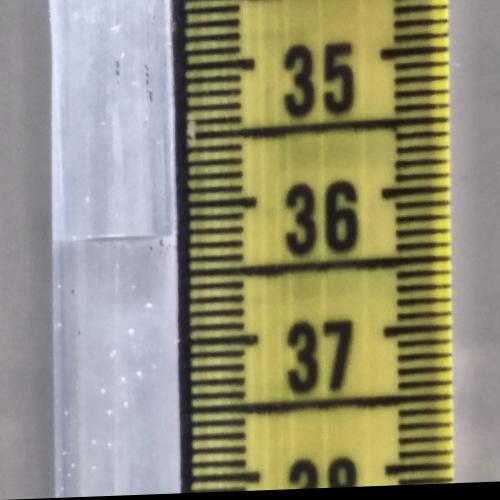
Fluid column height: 36.2 cm